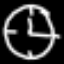
Label: clock